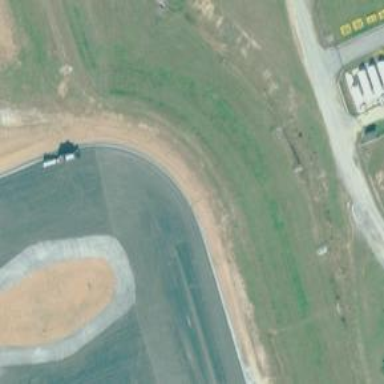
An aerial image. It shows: View of taxiway at the airport.